Question: I have this object:

And I want to get the index of "AUG" or "JUL", for exemple...
I tried:
'''
graph1.indexOf( "AUG" );
'''
But it returns this error:
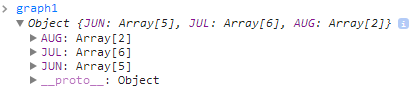
Answer: Javascript objects are . In a way, 'AUG' the index. (Unlike arrays, which are indexed numerically).
There's probably another way to achieve what you're after - you might like to start a new question explaining what it is you're trying to achieve. (I suspect it might be an array of objects - looking something like this - but of course this is a guess based on the limited information on offer):